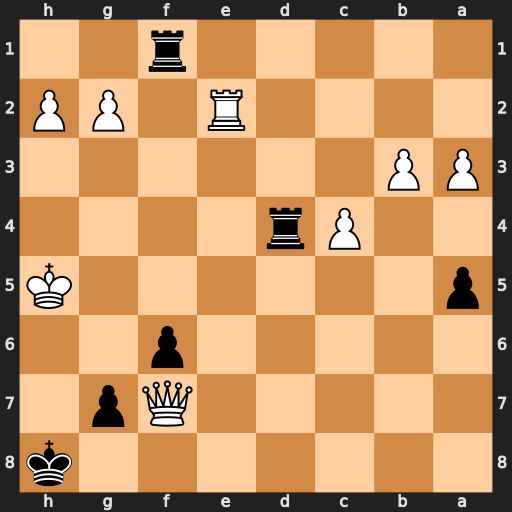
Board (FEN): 7k/5Qp1/5p2/p6K/2Pr4/PP6/4R1PP/5r2
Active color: b
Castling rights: -
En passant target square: -
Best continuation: Rf5+ Kg6 Rg5#